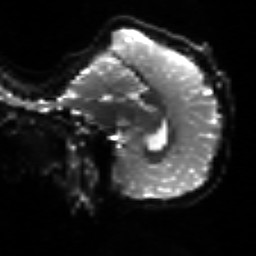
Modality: sbref
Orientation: sagittal
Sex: male
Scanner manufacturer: siemens
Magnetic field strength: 3 T
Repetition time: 5 s
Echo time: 0.071 s